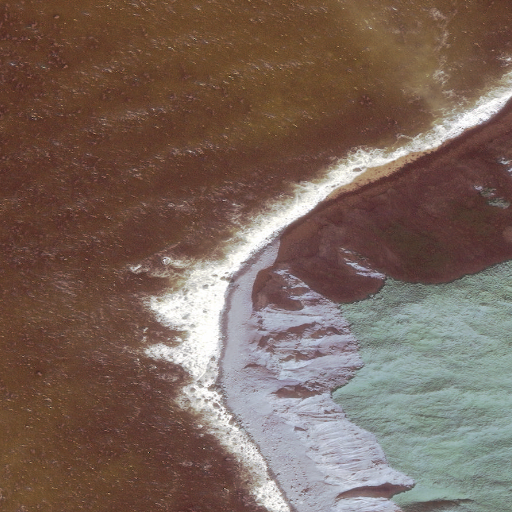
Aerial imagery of cape in Alaska named Cape Korovin containing only unknown